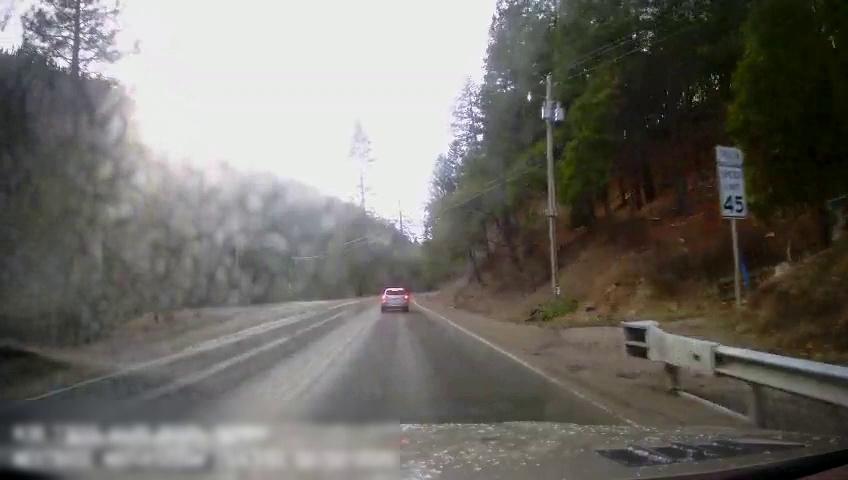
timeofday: Day
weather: Sunny
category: Drivable Space
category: Vehicles | Car
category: Lanes | Opposite Lane
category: Lanes | Current Lane
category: Lanes | Current Lane
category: Lanes | Current Lane
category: Traffic | Signs
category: Traffic | Signs